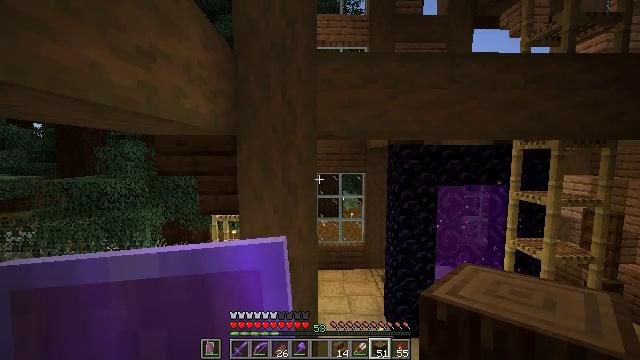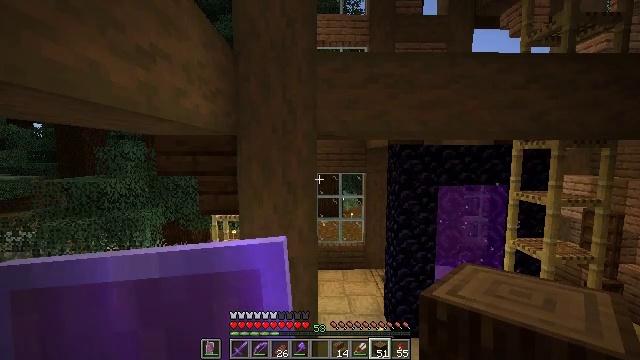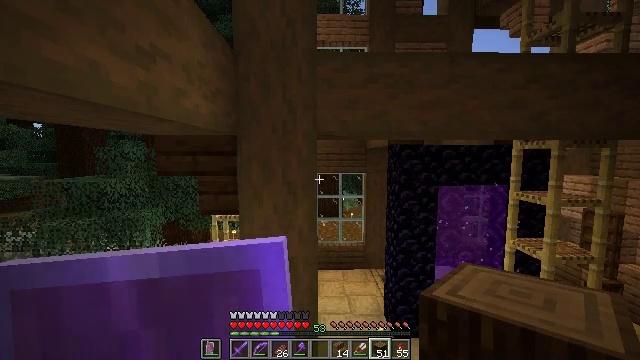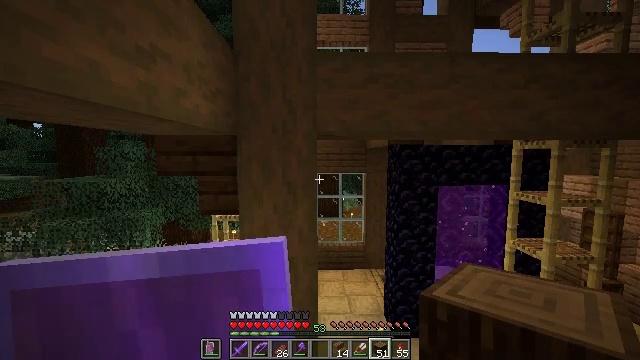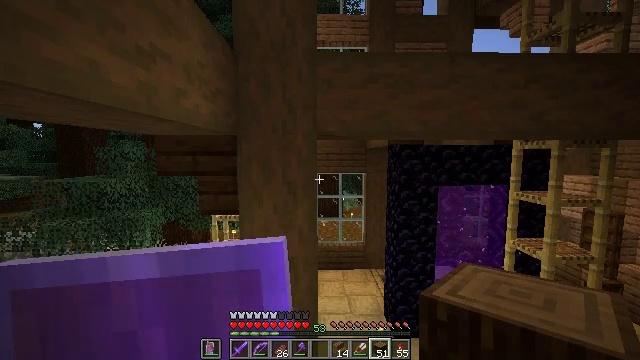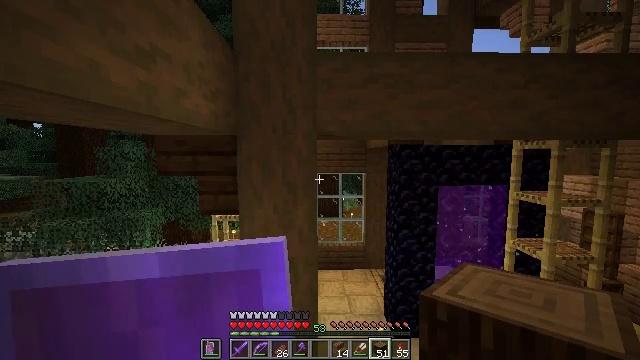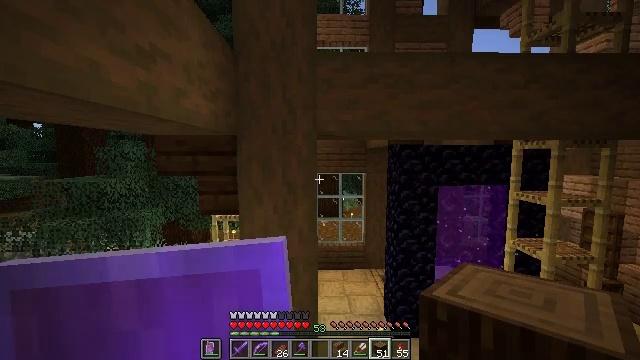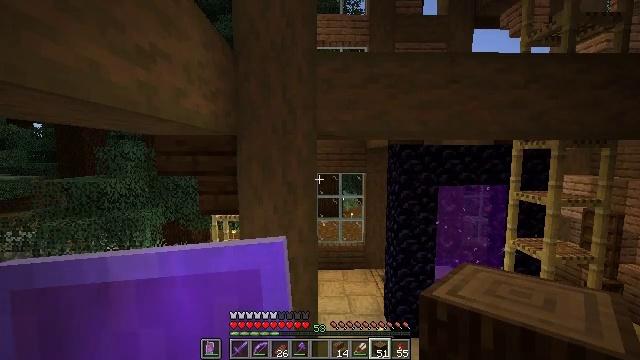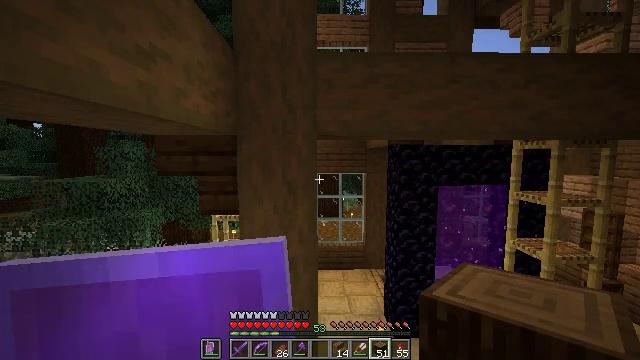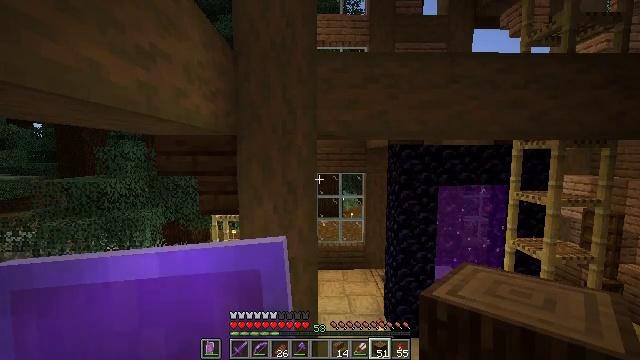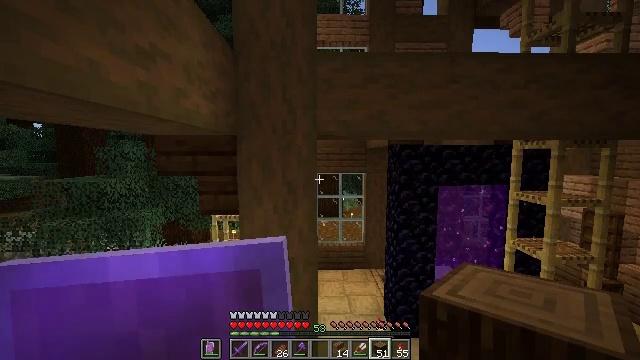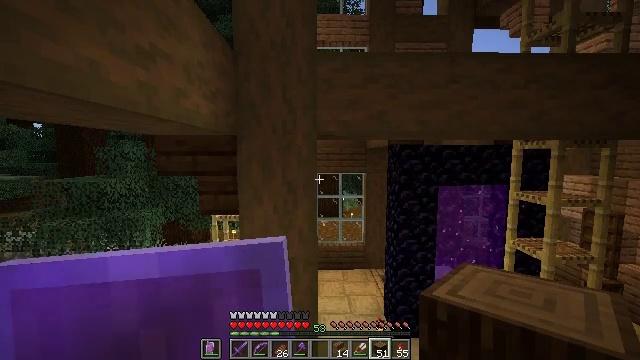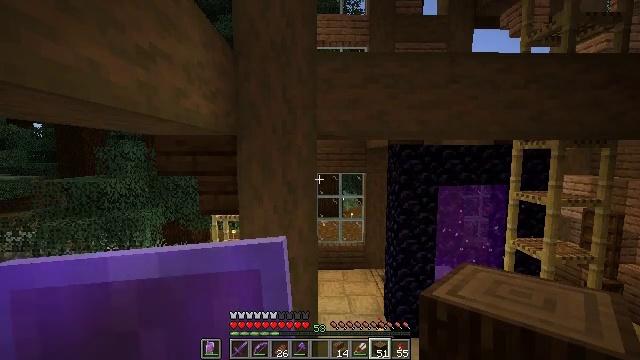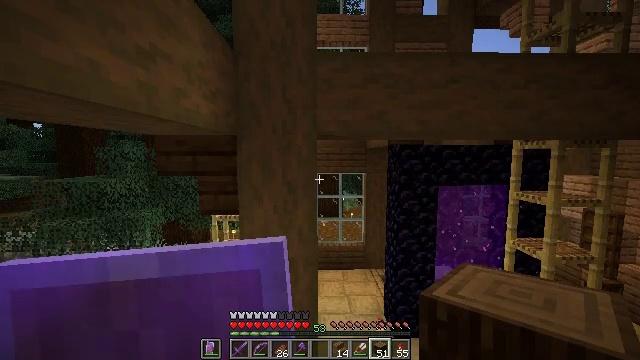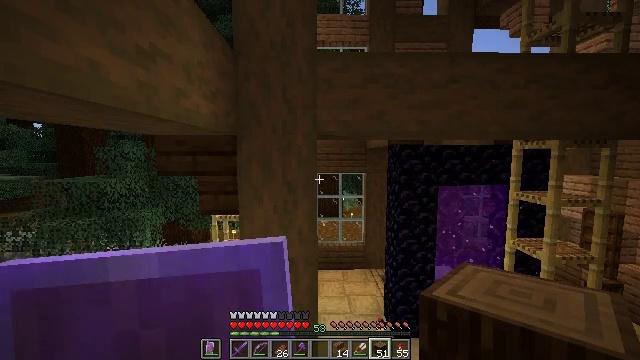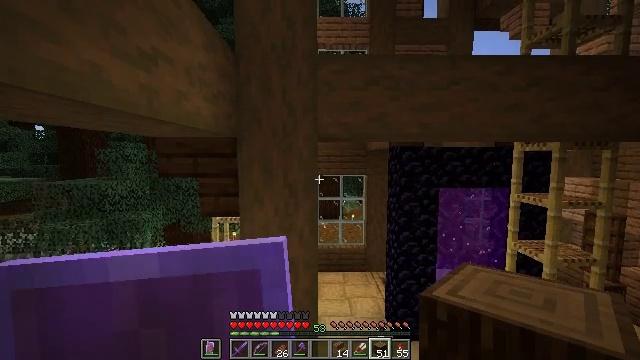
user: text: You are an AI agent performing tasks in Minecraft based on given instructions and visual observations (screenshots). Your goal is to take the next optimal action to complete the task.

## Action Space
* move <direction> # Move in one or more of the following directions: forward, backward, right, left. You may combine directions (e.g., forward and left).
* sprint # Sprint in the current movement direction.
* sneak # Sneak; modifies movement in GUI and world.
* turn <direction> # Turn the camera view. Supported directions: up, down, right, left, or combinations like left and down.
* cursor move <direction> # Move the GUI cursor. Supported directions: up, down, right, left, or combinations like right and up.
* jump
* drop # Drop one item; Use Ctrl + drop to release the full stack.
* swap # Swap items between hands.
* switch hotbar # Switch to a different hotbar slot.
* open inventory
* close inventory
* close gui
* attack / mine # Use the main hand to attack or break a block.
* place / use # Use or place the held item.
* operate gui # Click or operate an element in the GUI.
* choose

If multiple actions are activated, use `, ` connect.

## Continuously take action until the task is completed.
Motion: motion action
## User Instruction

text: Remove the oak slab to gather resources.
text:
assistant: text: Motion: sneak
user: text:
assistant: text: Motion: sneak
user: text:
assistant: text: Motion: sneak
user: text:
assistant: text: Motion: sneak
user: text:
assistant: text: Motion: sneak
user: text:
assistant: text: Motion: sneak
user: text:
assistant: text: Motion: sneak
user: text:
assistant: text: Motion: sneak
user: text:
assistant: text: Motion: sneak
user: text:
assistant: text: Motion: sneak
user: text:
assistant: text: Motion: sneak
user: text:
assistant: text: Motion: sneak
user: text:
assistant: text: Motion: sneak
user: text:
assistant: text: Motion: sneak
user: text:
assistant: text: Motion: sneak
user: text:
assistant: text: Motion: sneak
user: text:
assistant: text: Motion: move right, sneak
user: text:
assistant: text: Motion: move right, sneak
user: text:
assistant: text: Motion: move right, sneak
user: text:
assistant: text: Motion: move right, sneak
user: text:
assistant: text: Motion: move right, sneak
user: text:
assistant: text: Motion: move right, sneak
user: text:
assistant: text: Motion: move right, sneak
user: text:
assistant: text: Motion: move right, sneak
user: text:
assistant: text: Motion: move right, sneak
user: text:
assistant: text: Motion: move right, sneak
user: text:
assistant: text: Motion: move right, sneak, turn left and down
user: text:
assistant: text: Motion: move right, sneak, turn left and down
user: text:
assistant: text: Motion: move right, sneak, turn left and down
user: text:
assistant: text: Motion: sneak, turn left and down